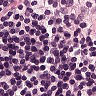
Metastatic tissue present: no